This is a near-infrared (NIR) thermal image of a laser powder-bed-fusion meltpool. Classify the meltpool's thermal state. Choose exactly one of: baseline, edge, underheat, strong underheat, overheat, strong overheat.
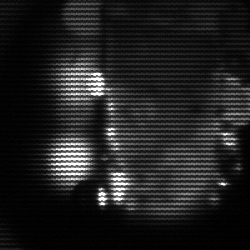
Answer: strong underheat